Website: macys
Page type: billing-address
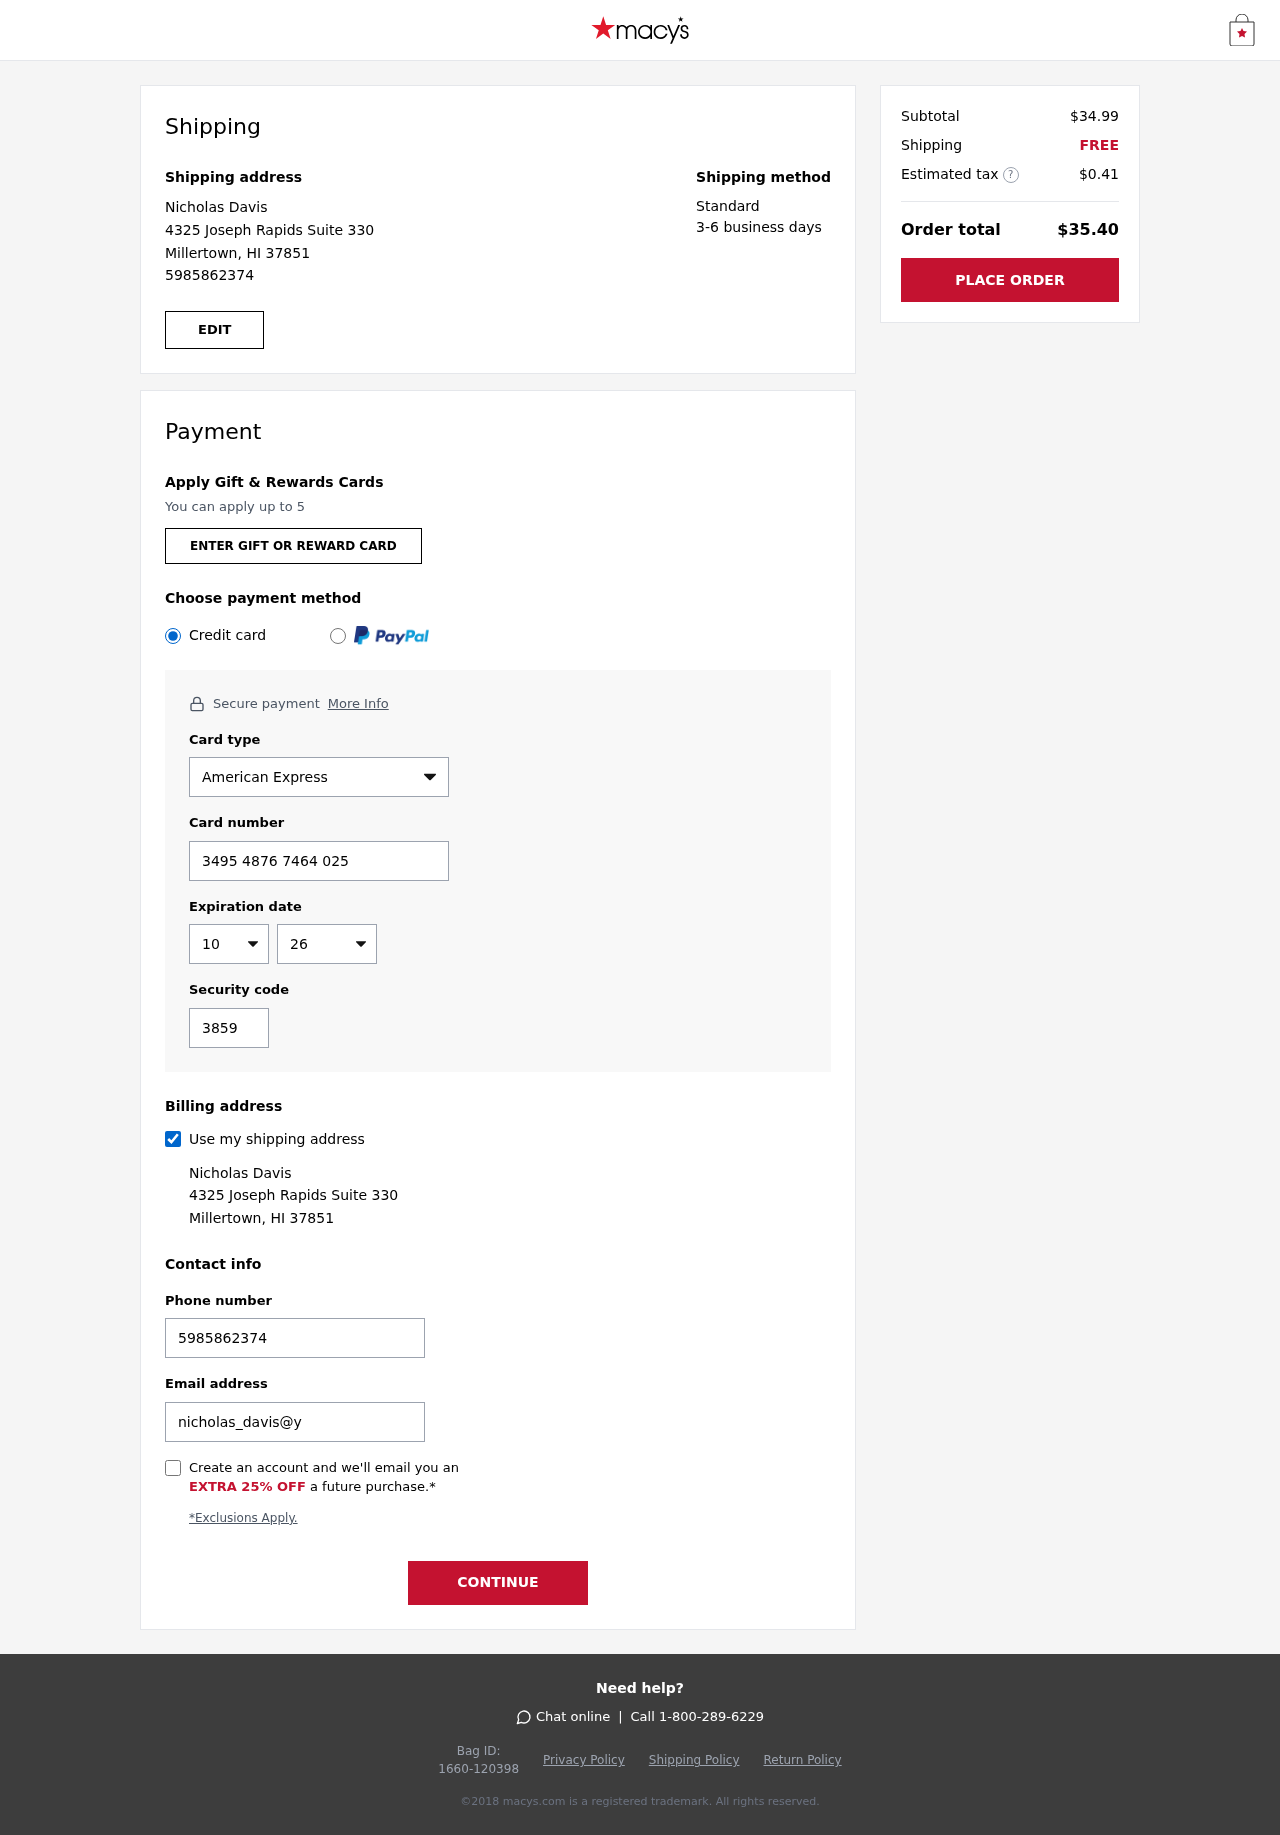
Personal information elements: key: PII_CARD_CVV
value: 3859
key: PII_CARD_EXPIRY_MONTH
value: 10
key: PII_CARD_EXPIRY_YEAR
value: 26
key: PII_CARD_NUMBER
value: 3495 4876 7464 025
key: PII_CARD_TYPE
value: American Express
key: PII_EMAIL
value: nicholas_davis@yahoo.com
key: PII_FULLNAME
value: Nicholas Davis
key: PII_PHONE
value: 5985862374
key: PII_STREET
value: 4325 Joseph Rapids Suite 330
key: PII_CITY_STATE_ZIP
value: Millertown, HI 37851
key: PII_FIRSTNAME
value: Nicholas
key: PII_LASTNAME
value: Davis
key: PII_FULLNAME2
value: Nicholas Davis
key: PII_FULLNAME3
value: Nicholas Davis
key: PII_FIRSTNAME2
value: Nicholas
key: PII_FIRSTNAME3
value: Nicholas
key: PII_LASTNAME2
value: Davis
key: PII_LASTNAME3
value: Davis
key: PII_FIRSTNAME_DERIVED
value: Nicholas
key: PII_LASTNAME_DERIVED
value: Davis
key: PII_FULLNAME_DERIVED
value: Nicholas Davis
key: PII_NAME_FULL_DERIVED
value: Nicholas Davis
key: PII_STREET2
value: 4325 Joseph Rapids Suite 330
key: PII_PHONE2
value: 5985862374
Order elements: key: ORDER_SUBTOTAL
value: $34.99
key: ORDER_SHIPPING_COST
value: FREE
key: ORDER_TAX
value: $0.41
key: ORDER_TOTAL
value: $35.40